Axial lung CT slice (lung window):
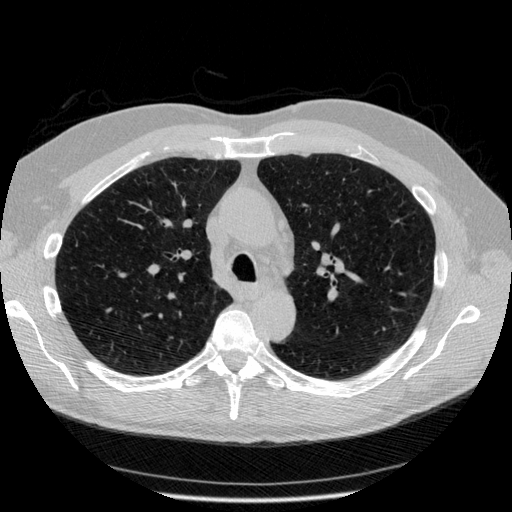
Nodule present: no